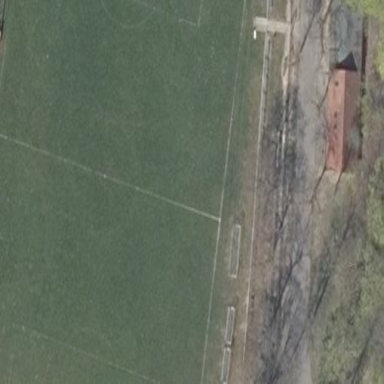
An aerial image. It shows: Soccer pitch with grass surface for leisure land.